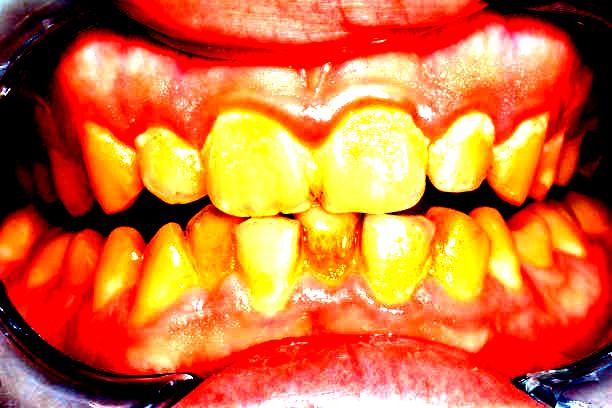
Condition: Calculus